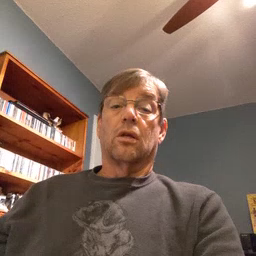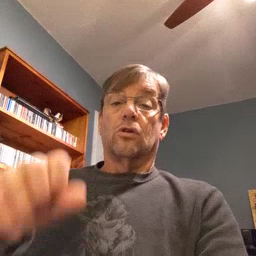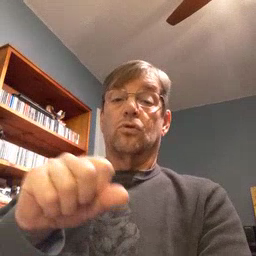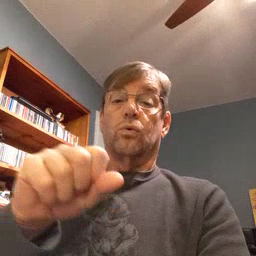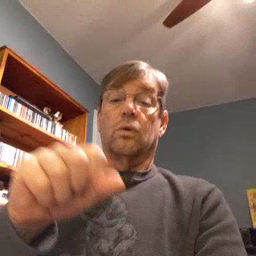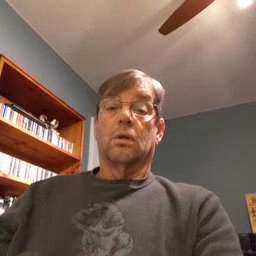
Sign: shoe